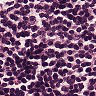
Metastatic tissue present: no